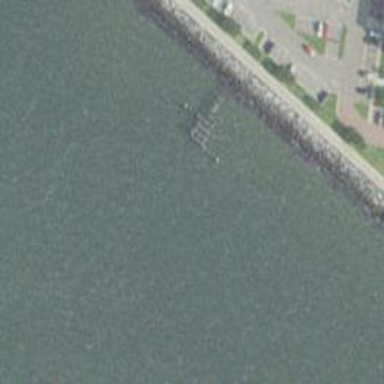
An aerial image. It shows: Ruined pier structure.